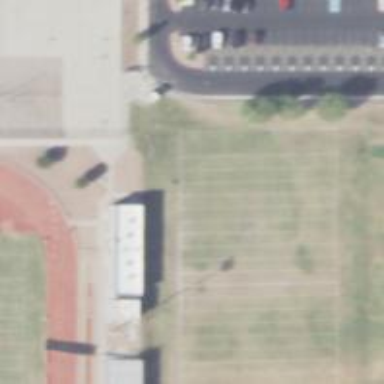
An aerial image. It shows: Grass pitch used for American football and soccer recreational activities.